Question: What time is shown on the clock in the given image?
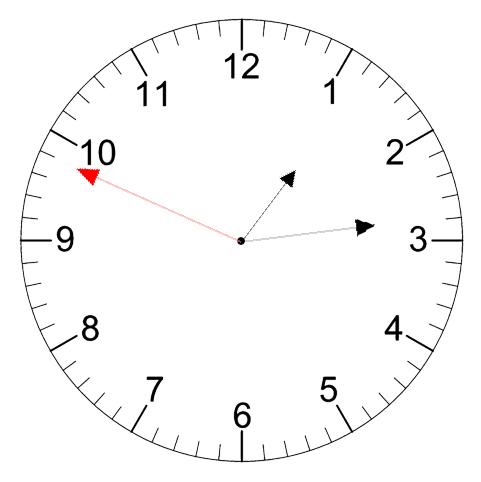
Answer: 01:13:49